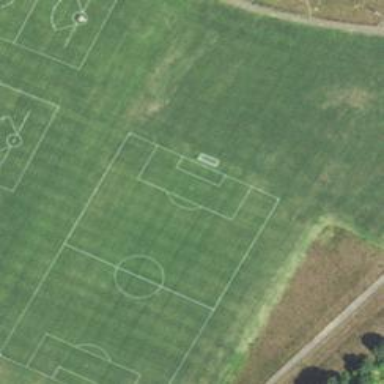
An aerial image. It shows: Soccer pitch for leisure land activities.